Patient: sex M, age 73
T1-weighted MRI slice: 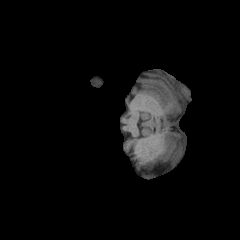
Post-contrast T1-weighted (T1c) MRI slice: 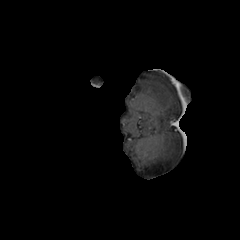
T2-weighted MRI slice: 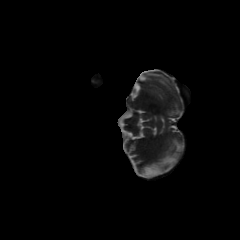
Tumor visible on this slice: no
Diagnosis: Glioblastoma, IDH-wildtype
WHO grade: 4